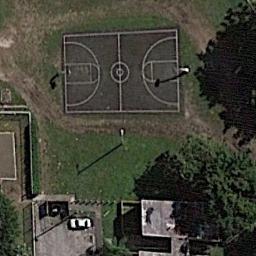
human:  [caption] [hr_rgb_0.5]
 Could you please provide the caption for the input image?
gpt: Some people are playing on the basketball court .

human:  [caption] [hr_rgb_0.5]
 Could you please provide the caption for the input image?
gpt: One car is in the parking lot next to the basketball court .

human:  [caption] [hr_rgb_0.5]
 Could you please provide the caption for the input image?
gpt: A basketball court on the lawn while a white car and a building beside .

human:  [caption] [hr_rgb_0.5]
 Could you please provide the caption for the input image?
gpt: There is a basketball court in the middle of grass next to a parking lot and some trees .

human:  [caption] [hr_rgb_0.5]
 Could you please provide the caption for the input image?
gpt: One basketball court and some trees are on the bare lawn, Next to some buildings .